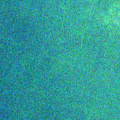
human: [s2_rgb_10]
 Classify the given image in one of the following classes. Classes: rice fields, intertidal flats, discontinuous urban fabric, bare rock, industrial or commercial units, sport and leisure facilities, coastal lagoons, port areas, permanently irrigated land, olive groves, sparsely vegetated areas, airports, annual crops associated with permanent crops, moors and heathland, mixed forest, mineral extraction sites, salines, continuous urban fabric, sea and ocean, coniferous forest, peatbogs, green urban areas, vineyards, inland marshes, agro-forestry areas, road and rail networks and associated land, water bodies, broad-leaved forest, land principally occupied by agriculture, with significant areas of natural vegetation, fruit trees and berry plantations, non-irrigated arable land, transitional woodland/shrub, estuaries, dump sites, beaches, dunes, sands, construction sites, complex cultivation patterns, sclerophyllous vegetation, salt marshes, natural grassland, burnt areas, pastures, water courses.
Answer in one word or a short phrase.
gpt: sea and ocean